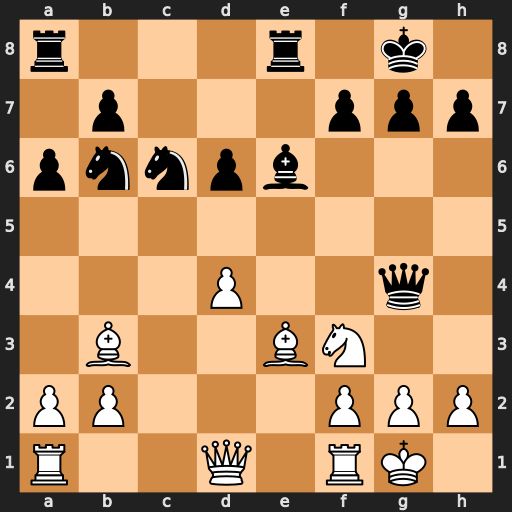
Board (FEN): r3r1k1/1p3ppp/pnnpb3/8/3P2q1/1B2BN2/PP3PPP/R2Q1RK1
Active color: w
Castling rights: -
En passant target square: -
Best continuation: d5 Nxd5 Bxd5